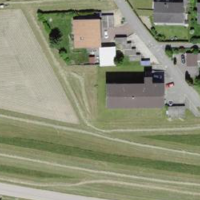
EUNIS habitat code: 52
Species observed at this site:
Knautia arvensis